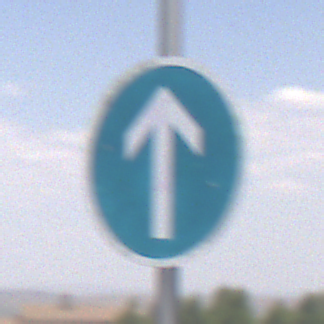
Verkehrszeichen: VorgeschriebeneFahrtrichtungGeradeaus
Umgebung: Outdoor, Nature
Tageszeit: Midday
Wetter: PartlyCloudy
Licht: Natural
Jahreszeit: NotSpecified
Kontrast: HighContrast